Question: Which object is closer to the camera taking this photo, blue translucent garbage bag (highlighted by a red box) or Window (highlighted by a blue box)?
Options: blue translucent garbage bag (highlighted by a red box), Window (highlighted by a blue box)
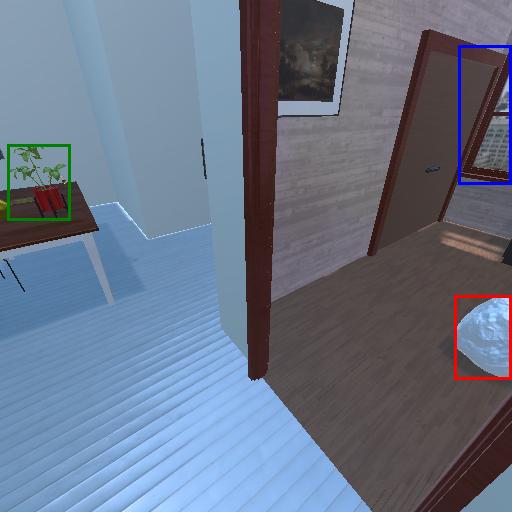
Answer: blue translucent garbage bag (highlighted by a red box)